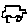
Label: car